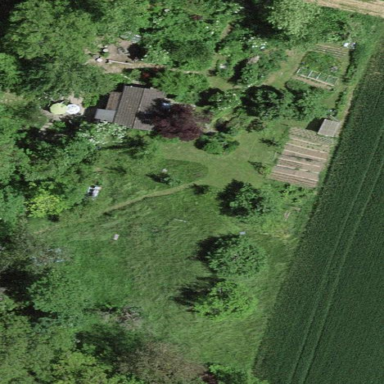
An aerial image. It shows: Area designated for allotments.